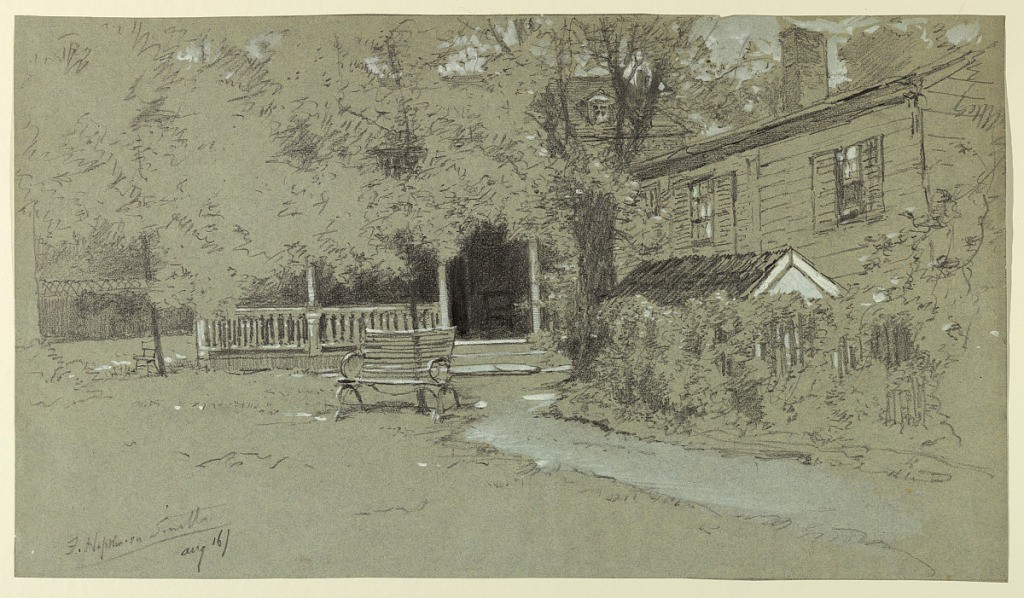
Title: The Old Hopkinson House, Bordentown, NJ
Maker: Francis Hopkinson Smith, American, 1838–1915
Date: ca. 1880
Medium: Charcoal, brush and gouache on paper
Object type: Drawing
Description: Exterior of a house, seen through trees, from a path that leads to the porch steps.